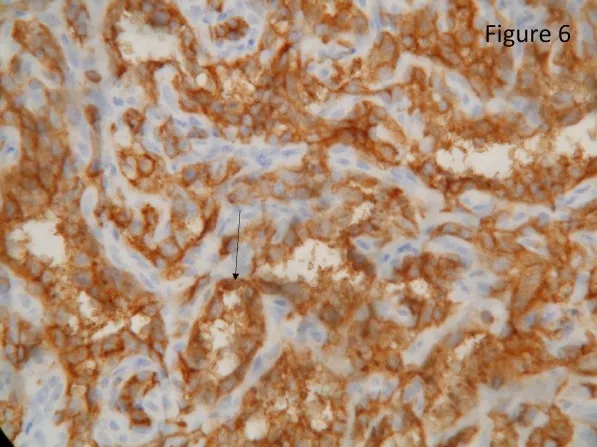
Immunohistochemical study. Immunohistochemical study showed that the tumor cells expressed vascular antigen CD31 strongly(black arrow, score 3+, clone 1A10, Novocastra).
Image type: pathology (immunostaining)